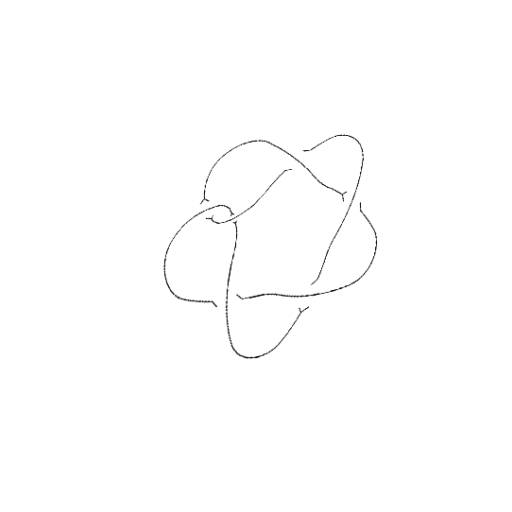
Crossing number: 6